Question: Tried most properties and did not manage to completely disable the focus of a checkbox in visual studio. Does anyone know how to do it?
I am using a System.Windows.Forms.CheckBox object. I am using an image as background and when the CheckBox is in focused state a border is drawn, which makes the background image look pretty bad. So I want to get rid of it...
EDIT: Adding a picture to clarify the intention of this question...

The user can tap "TAB" and click on the object to see it displayed as focused.
That was a problem for me since it made the GUI look simply terrible.
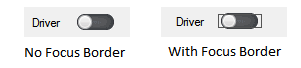
Answer: The code for the CheckBox control that takes care of the painting is very elaborate, shared with Button and RadioButtion, supporting many styles. It cannot be overridden, the involved classes and methods are all .
But luckily you only want to mess with the focus rectangle. All you have to do is convince the control that it should not show it. That's very easy, add a new class to your project and paste the code shown below. Compile. Drop the new control from the top of the toolbox.
'''
using System.Windows.Forms;
class MyCheckBox : CheckBox {
protected override bool ShowFocusCues {
get { return false; }
}
}
'''